Aerial crown-view tile of a tropical tree (Barro Colorado Island, Panama), acquired 20241014:
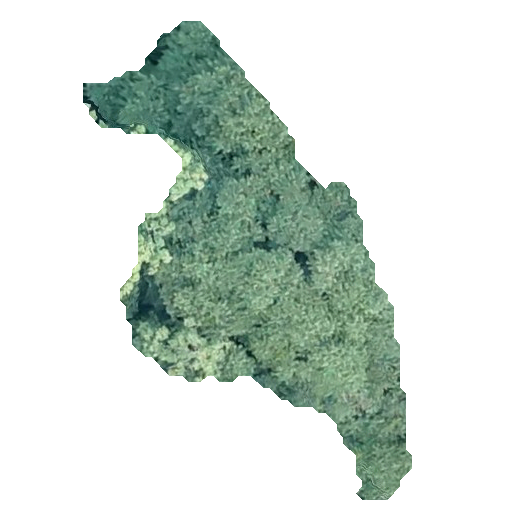
Species: Luehea seemannii
GBIF accepted scientific name: Luehea seemannii
Crown area: 114.891 m²